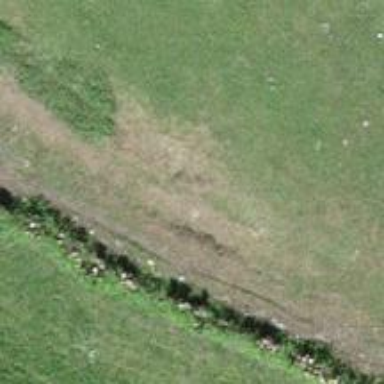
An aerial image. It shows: Hedge barrier.